Question: I'm a beginner in Swift and coding in general. Right now I'm trying to develop the piece of the code to set up the time limit for the action only once a day.
'''
@IBAction func yesButtonPressed(sender: AnyObject) {
//To retrive the control date value. First time it has nil value
var controlDate = NSUserDefaults.standardUserDefaults().objectForKey("controlDate") as? NSDate
//To check current date to compare with
var currentDate = NSDate()
// To check if time interval between controlDate and currentDate is less than 1 day
var timeInterval = controlDate?.timeIntervalSinceNow
var dayInSeconds = 24 * 3600
if timeInterval < dayInSeconds {
//show alert with message "You've done it recently. Pls wait a bit"
} else {
//perfome the action
//update the value of NSUserDefaults.standardUserDefaults().objectForKey("controlDate") with current time stamp
}
}
'''
Instead of checking if the controlTime var has nil value to catch the App first time running I was trying to develop some shorter, universal code for both case, first time and the rest times when the controlDate var will be saved in UserDefaults.
Nevertheless it doesn't work properly (( I'd appreciate your help a lot!

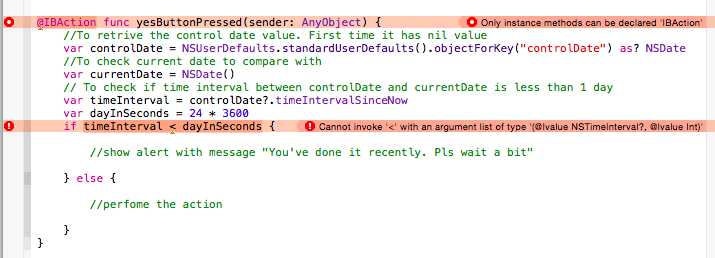
Answer: 'dayInSeconds' is the wrong type to make the comparison. Type inference is determining that it should be an 'Int' while 'timeIntervalSinceNow' is a Double under the covers. And thus, you can't definitively compare an Int and a Double with accuracy.
Create 'dayInSeconds' in this way so that it's type is inferred as a Double, rather than an Int.
'''
var controlDate = NSUserDefaults.standardUserDefaults().objectForKey("controlDate") as? NSDate
var currentDate = NSDate()
var timeInterval = controlDate?.timeIntervalSinceNow
//*** HERES THE CHANGE***
var dayInSeconds = 24.0 * 3600
if timeInterval < dayInSeconds {
}
'''
Since you aren't attempting to call a method on 'timeInterval' optional unwrapping is not necessary in this case.